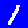
Digit: 1